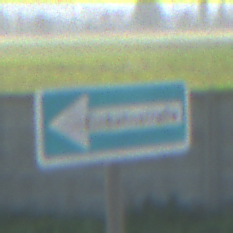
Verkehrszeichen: EinbahnstrasseLinksweisend
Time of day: MorningAfternoon
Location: Outdoor (Special)
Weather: Clear
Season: NotSpecified
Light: Natural